Aerial crown-view tile of a tropical tree (Barro Colorado Island, Panama), acquired 20250217:
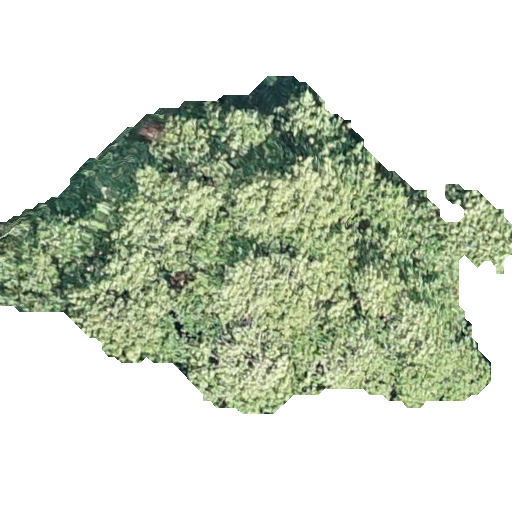
Species: Hieronyma alchorneoides
GBIF accepted scientific name: Hieronyma alchorneoides
Crown area: 165.563 m²